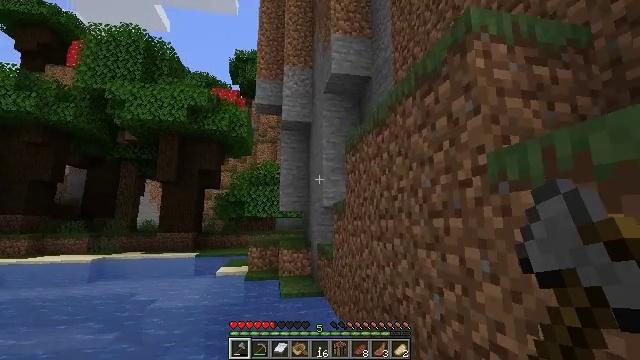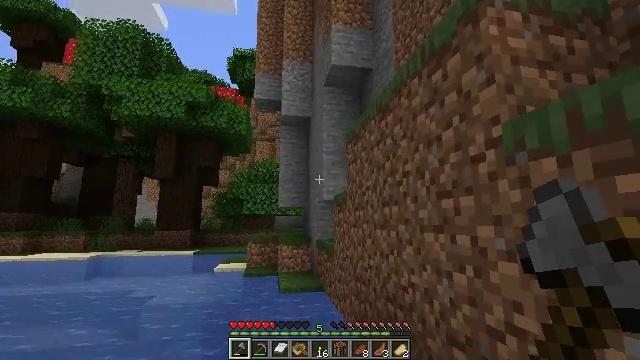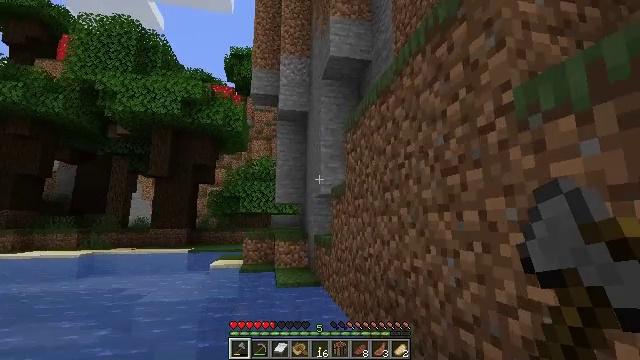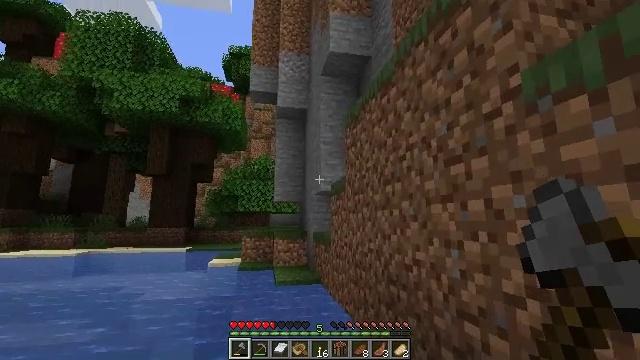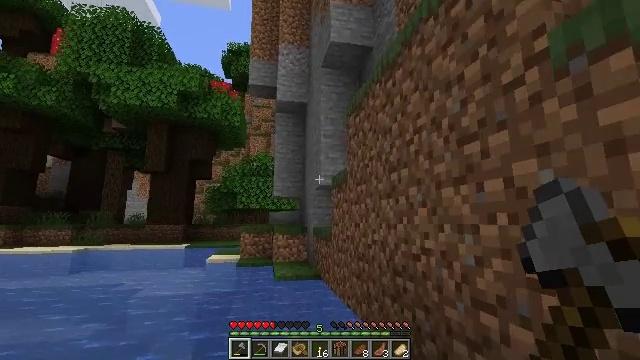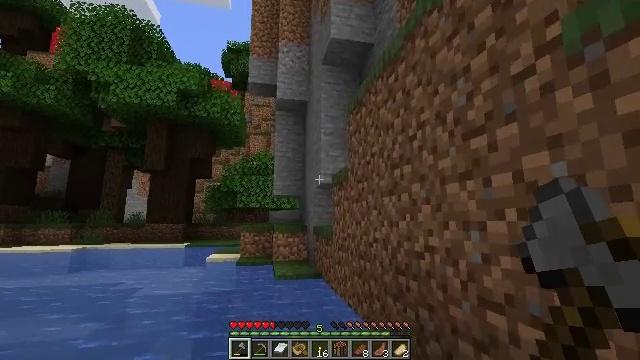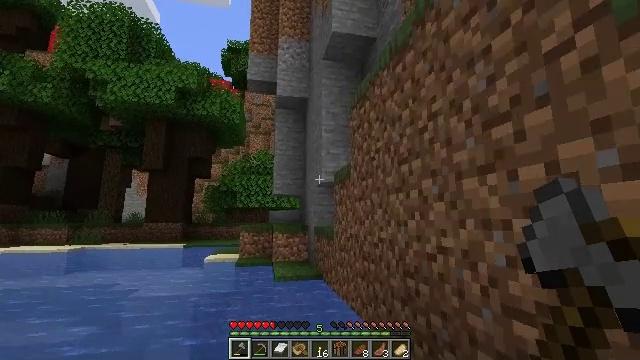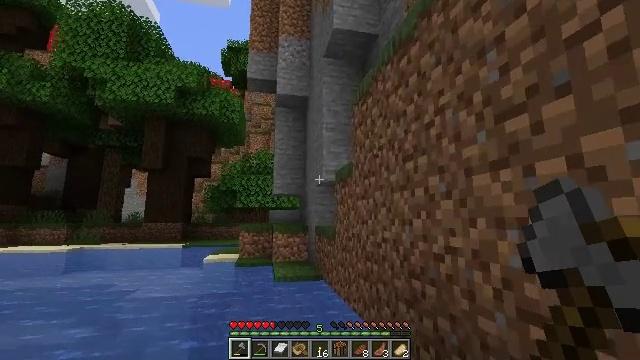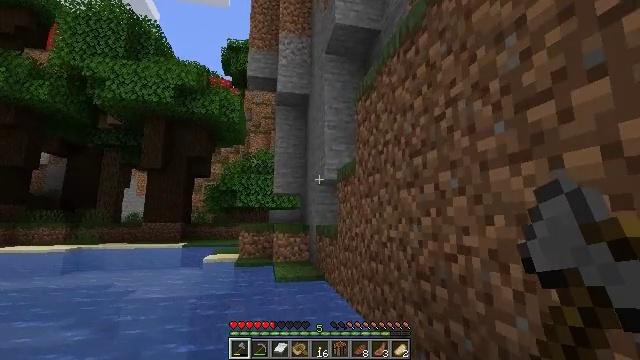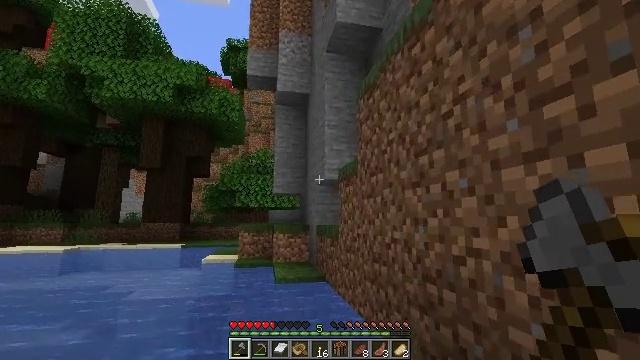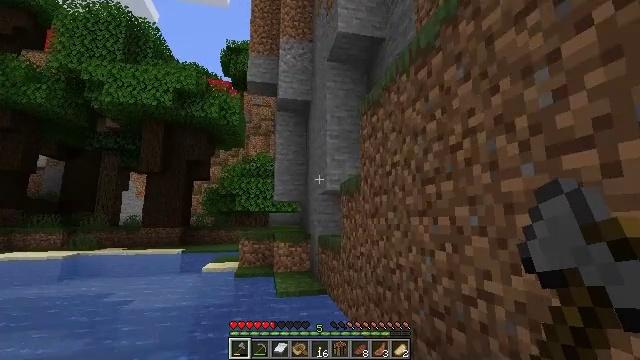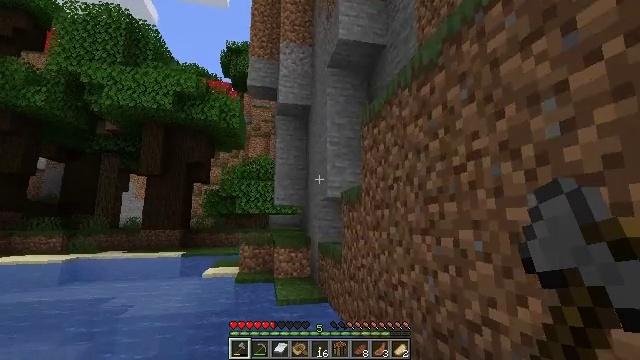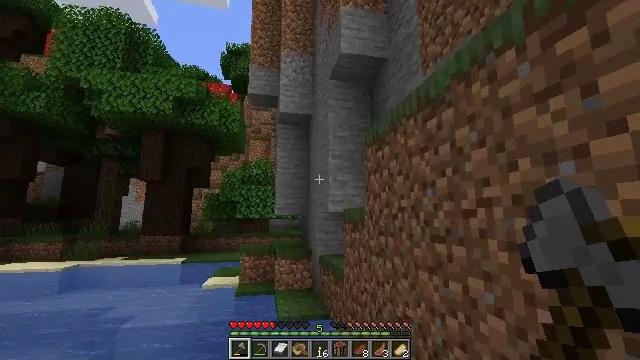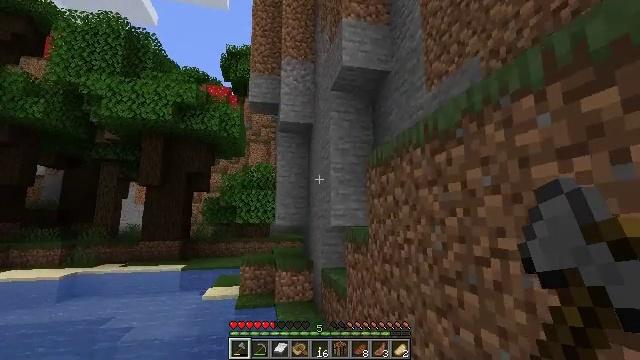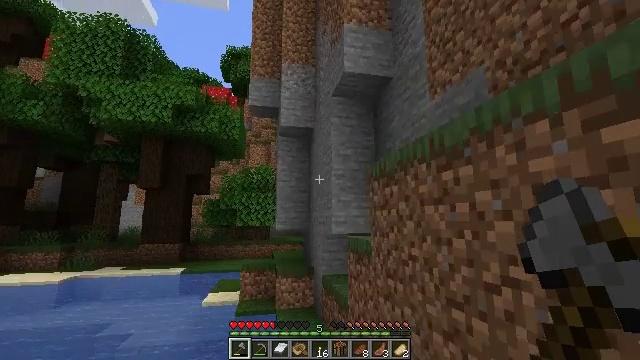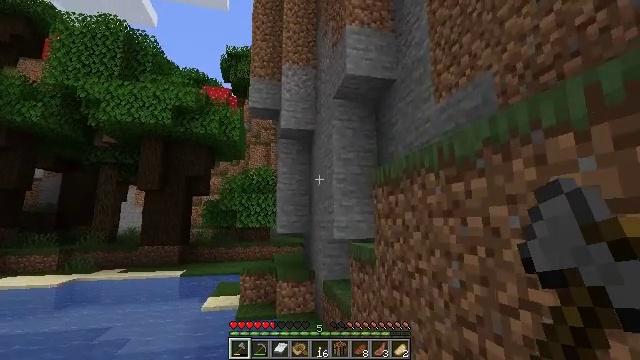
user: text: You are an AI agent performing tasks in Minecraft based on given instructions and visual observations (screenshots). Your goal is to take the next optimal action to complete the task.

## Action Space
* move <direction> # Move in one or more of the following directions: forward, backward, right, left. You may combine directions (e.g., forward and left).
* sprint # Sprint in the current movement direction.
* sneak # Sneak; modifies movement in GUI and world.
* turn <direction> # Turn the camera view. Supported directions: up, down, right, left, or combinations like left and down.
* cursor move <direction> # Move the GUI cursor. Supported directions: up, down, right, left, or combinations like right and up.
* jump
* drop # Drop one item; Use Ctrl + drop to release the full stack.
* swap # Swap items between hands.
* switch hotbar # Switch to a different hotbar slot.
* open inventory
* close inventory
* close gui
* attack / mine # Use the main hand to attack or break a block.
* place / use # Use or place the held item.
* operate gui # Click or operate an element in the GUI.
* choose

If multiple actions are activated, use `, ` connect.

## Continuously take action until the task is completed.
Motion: motion action
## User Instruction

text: Mine the sugar cane near rivers.
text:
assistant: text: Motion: move forward
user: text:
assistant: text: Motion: move forward, jump
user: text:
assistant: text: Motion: move forward, jump
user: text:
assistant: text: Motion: move forward, jump
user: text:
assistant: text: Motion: move forward, jump
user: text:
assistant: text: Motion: move forward
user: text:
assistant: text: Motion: move forward and move left
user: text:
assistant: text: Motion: move forward and move left
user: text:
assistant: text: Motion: move forward and move left, jump
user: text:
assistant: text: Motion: move forward and move left, jump
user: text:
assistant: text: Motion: move forward and move left, jump
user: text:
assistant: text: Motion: move forward, jump
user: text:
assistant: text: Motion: move forward, jump
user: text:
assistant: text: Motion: move forward, jump
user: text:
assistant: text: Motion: move forward, jump
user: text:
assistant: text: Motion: move forward, jump
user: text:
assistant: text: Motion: move forward, jump
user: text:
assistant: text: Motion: move forward
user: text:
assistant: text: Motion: move forward
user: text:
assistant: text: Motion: move forward and move left, turn left and down
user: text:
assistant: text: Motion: move forward and move left, turn left
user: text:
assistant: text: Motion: move forward and move left
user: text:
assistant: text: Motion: move forward and move left
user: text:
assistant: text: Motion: move forward and move left
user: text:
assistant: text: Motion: move forward and move left, turn right and up
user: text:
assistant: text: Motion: move forward and move left, turn right and up
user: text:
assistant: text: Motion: move forward and move left, turn right and up
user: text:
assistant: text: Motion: move forward and move left, turn right and up, jump
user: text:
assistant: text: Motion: move forward and move left, turn right and up, jump
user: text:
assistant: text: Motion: move forward and move left, turn right and up, jump